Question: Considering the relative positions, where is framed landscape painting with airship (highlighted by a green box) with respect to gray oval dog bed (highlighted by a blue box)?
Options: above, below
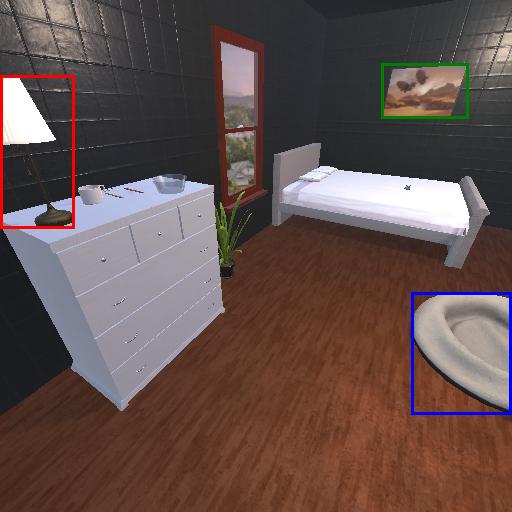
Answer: above